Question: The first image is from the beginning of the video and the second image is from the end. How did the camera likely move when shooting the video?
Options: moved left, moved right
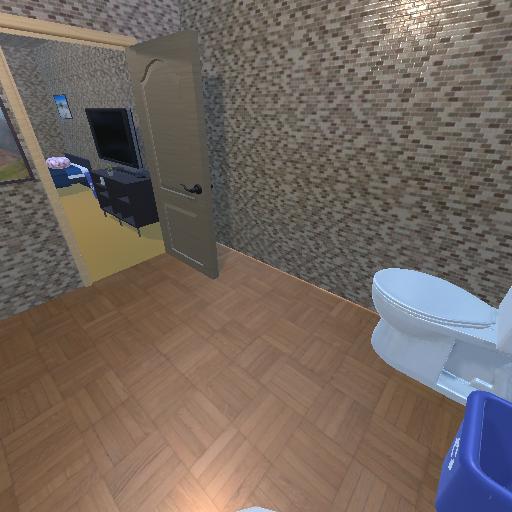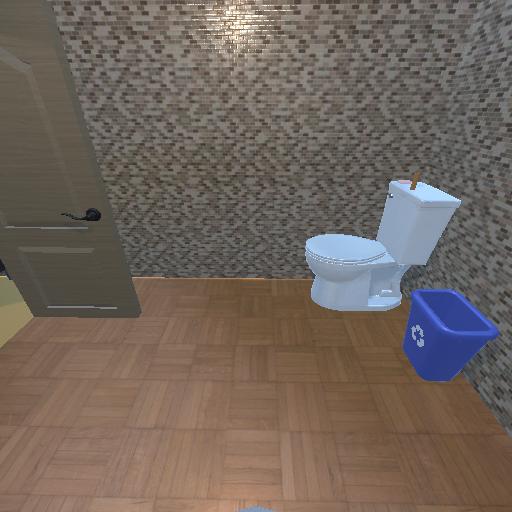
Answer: moved left